Interaction volume radius: 5 \u00c5
Interaction volume height: 45 \u00c5
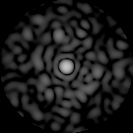
Disorder parameter: 0.8359